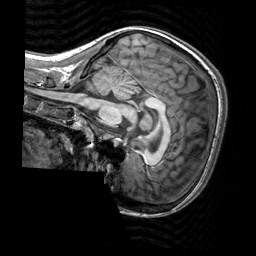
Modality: T1w
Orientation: sagittal
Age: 20
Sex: female
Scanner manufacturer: siemens
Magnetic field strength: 3 T
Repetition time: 2.3 s
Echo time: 0.00303 s